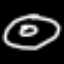
Label: donut